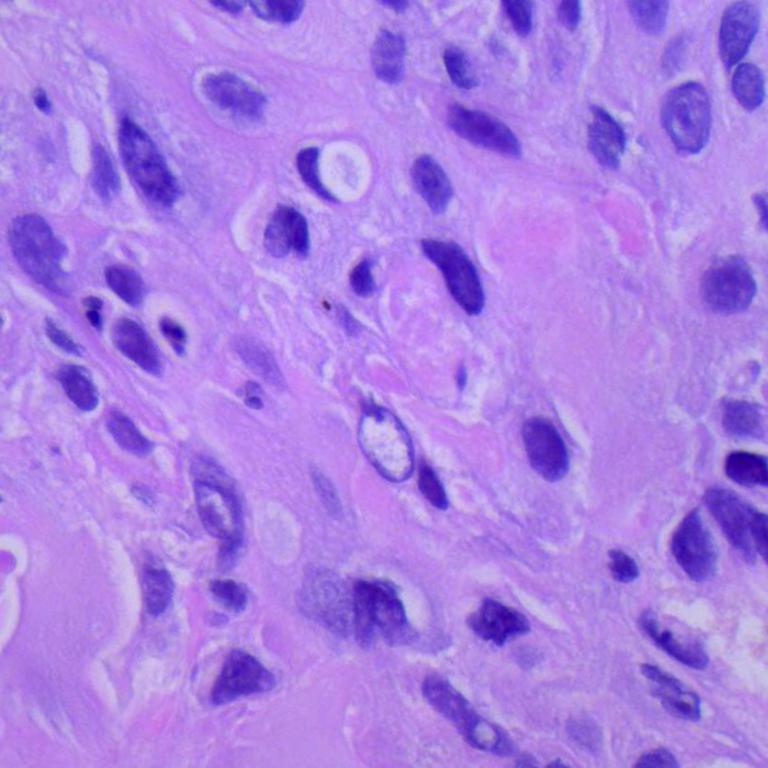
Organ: lung
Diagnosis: squamous carcinomas